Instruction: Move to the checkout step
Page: cart
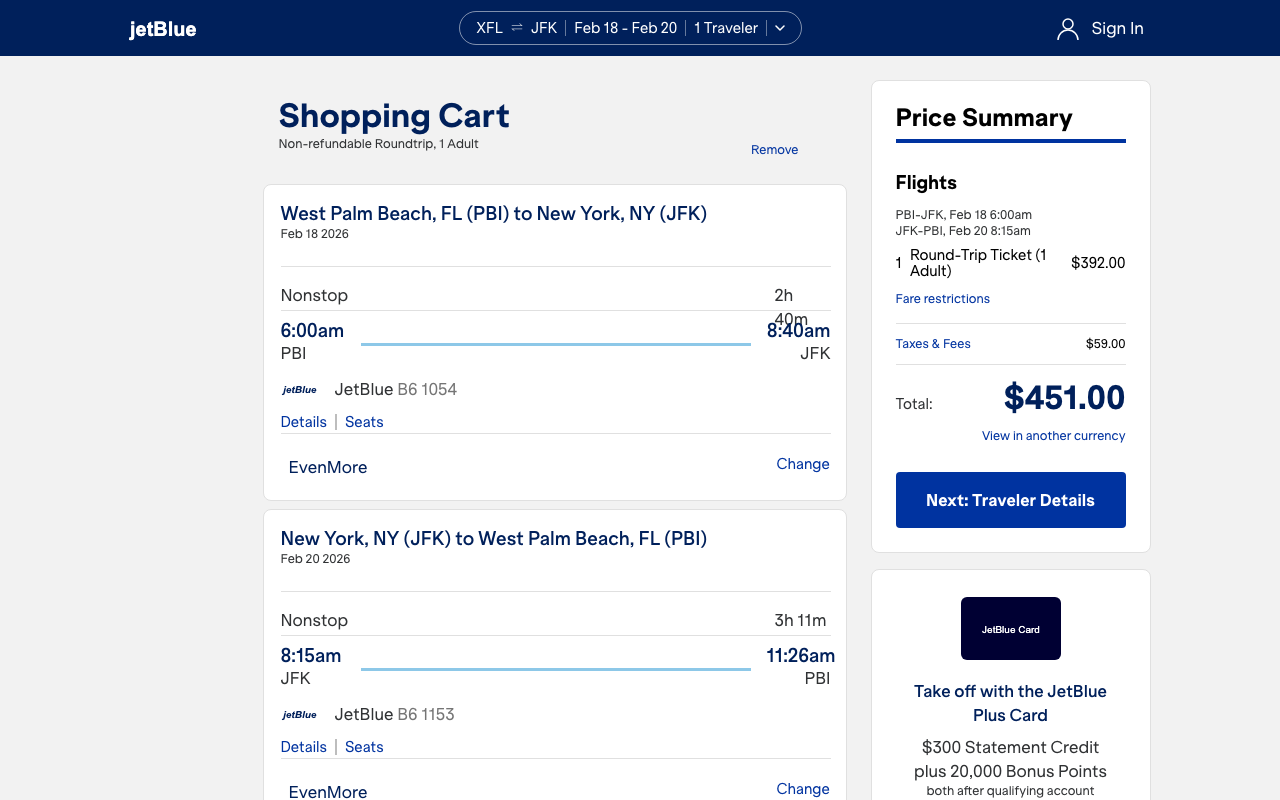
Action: click